Question: I am developing an IM tool,as a part of it I have to develop a 'BubbleChatWidget' on which all message items have a 'bubble-like' background-image.I thought I could achieve my goal with 'QTextEidt',but I don't know how to give 'QTextFrame' or 'QTextBlock' a background-image.
So my question is that how to give 'QTextFrame' or 'QTextBlock' a background-image in 'QTextEdit'?If 'QTextEdit' can't satisfy my demands, how to achieve my goal with other 'Qt techniques'?
The 'BubbleChatWidget' may contains 'clickable' texts or pictures.And you can't forget the fact that the 'BubbleChatWidget' may contains thousands of items.
The picture below displays what I want.

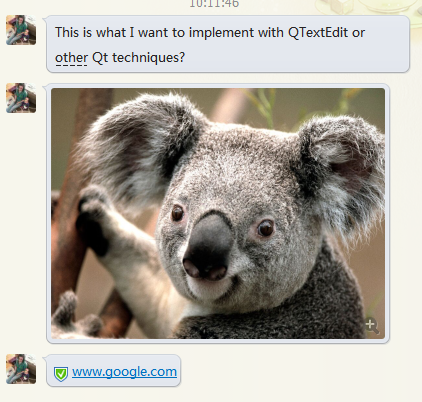
Answer: You need to modify Qt's source code for this.
I've done this last year.
You could set a background image (the bubble image ) for a frame.
If you r using Qt 4.8.6, locate qtextdocumentlayout.cpp, at line 402:
The default fill fillBackground implementation is
'''
p->fillRect(rect, brush);
'''
You could change to instead to draw a bubble background.